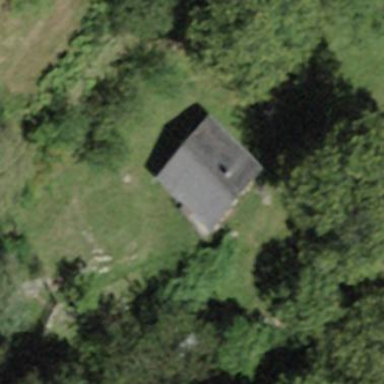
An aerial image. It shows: Hut.